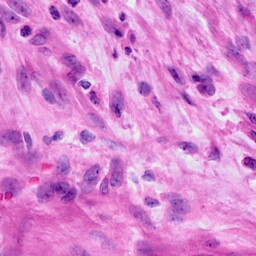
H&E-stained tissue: Cervix